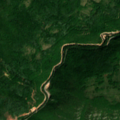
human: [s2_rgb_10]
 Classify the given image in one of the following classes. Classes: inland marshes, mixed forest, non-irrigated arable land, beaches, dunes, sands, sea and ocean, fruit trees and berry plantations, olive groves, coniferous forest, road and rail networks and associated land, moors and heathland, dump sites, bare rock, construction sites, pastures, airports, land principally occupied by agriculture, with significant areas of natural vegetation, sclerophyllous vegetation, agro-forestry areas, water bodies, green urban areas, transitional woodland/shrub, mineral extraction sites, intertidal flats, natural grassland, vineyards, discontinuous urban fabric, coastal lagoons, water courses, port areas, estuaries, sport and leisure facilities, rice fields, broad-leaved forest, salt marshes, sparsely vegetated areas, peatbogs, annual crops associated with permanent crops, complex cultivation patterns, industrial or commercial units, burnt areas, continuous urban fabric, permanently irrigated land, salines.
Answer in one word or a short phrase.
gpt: discontinuous urban fabric, land principally occupied by agriculture, with significant areas of natural vegetation, broad-leaved forest, transitional woodland/shrub